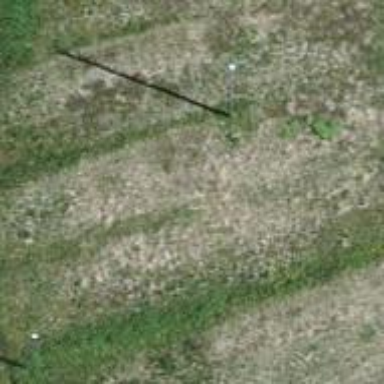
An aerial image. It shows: Power pole.